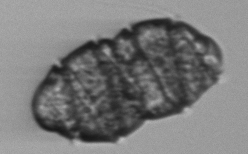
Label: Margalefidinium